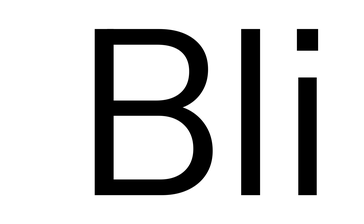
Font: InstrumentSans_Regular